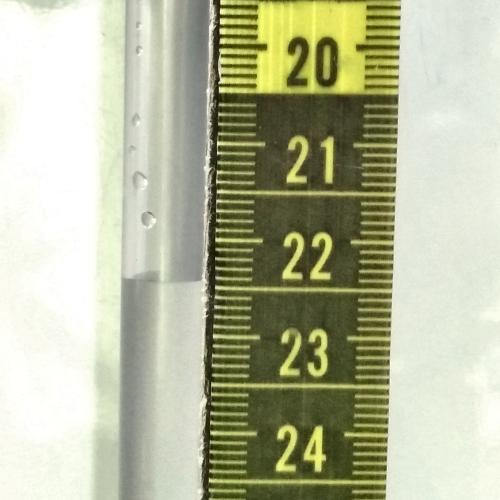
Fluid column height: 22.4 cm